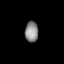
Tissue: lung
Cell type: Epithelial cells
Senescence score: 0.1838
Nuclear area (px): 271
Mean DAPI intensity: 136.502